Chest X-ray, AP view. Patient: 18 years old, sex M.
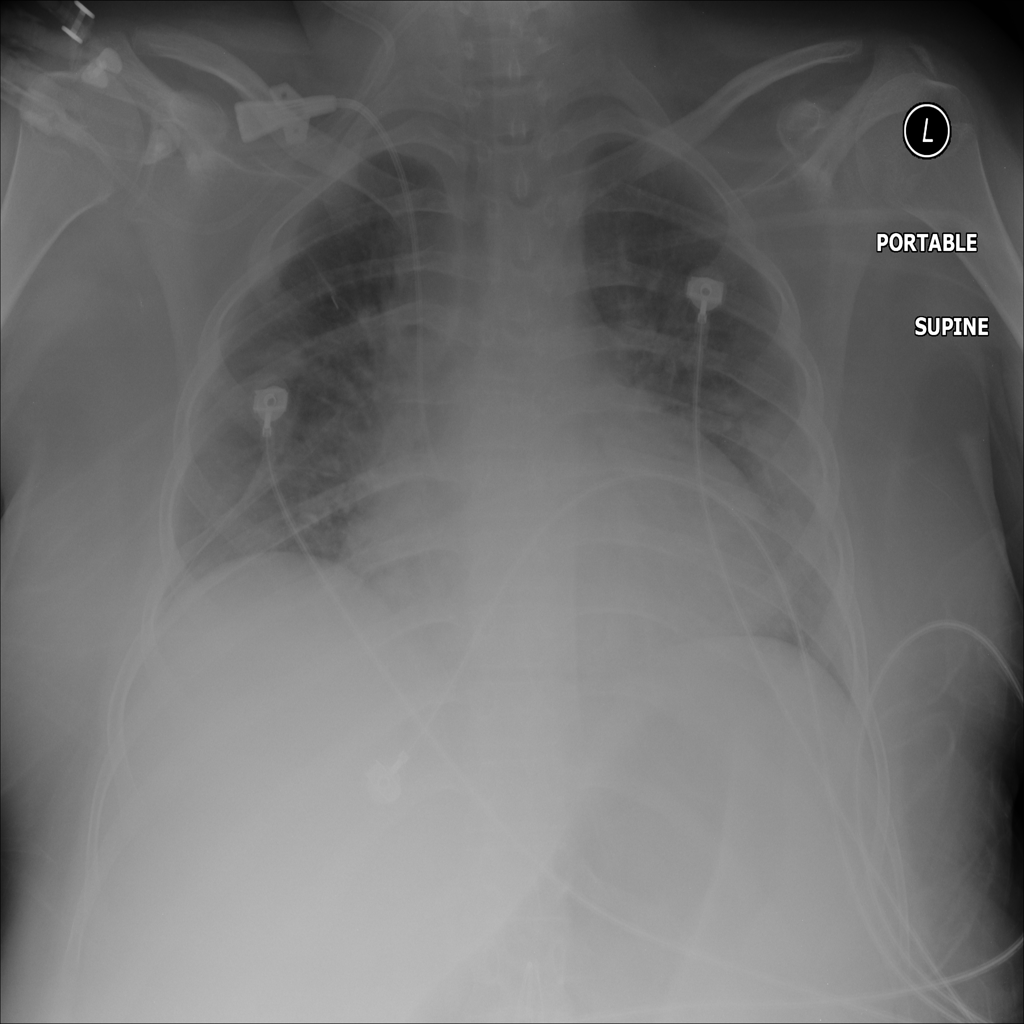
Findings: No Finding